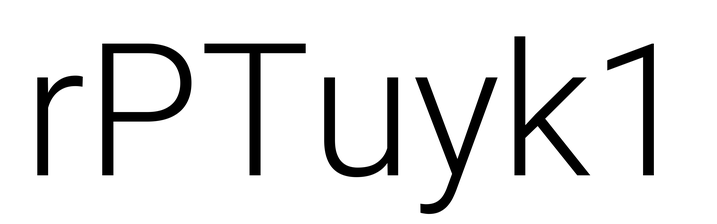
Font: Roboto_Light